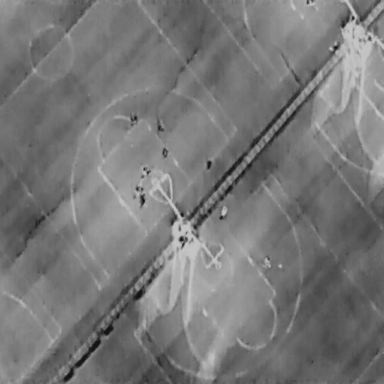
There are 11 People in the infrared image.